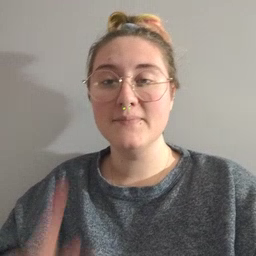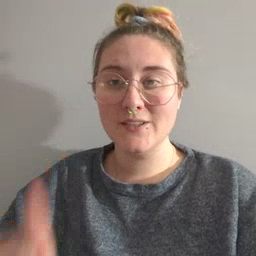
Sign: pencil